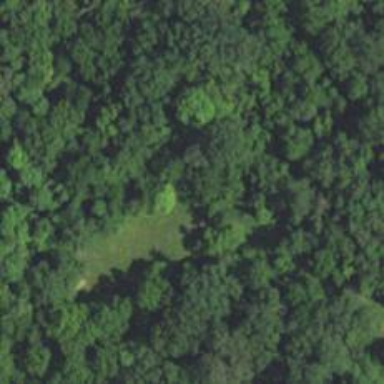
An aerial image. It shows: Hunting stand.